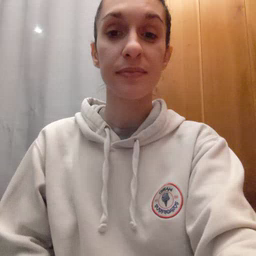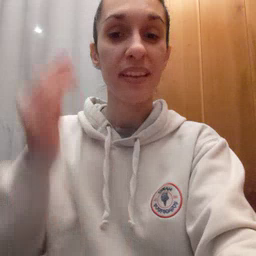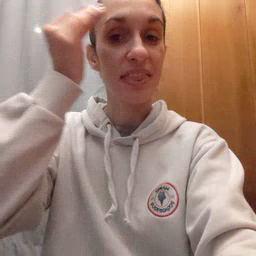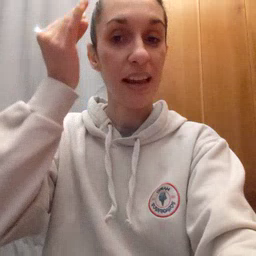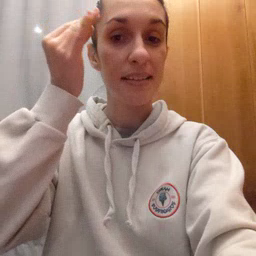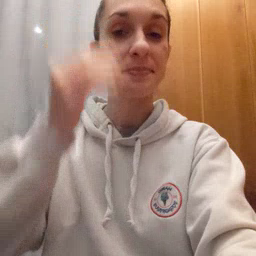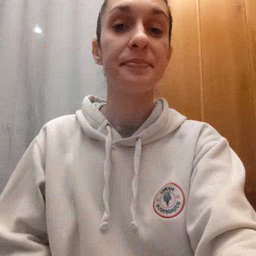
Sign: think